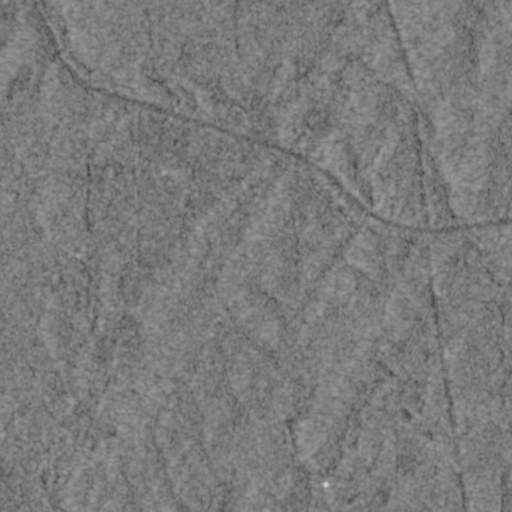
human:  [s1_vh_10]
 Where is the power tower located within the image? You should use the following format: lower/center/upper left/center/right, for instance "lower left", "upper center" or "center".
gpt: The power tower is located in the right of the image.
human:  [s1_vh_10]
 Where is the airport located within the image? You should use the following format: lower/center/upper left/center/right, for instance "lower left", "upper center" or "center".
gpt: There is no airport in the image.

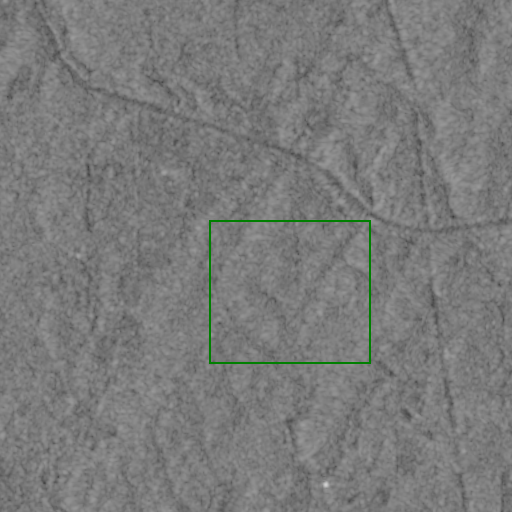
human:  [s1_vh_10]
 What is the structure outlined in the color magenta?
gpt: There is no magenta outline.
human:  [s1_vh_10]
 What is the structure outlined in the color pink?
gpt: There is no structure outlined in pink.